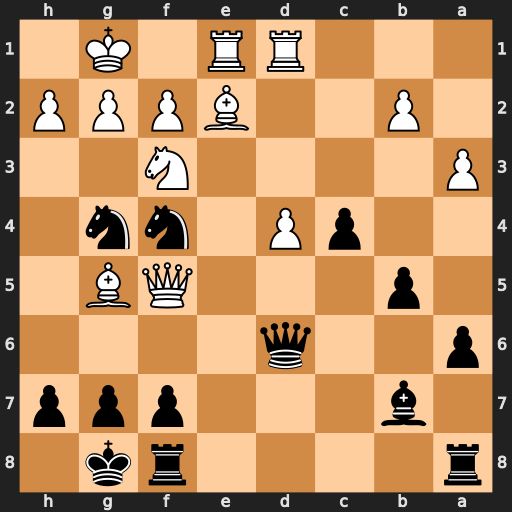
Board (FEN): r4rk1/1b3ppp/p2q4/1p3QB1/2pP1nn1/P4N2/1P2BPPP/3RR1K1
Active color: b
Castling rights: -
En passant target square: -
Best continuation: Nxe2+ Rxe2 Bxf3